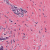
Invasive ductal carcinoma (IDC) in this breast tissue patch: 0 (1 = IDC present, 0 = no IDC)